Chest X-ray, AP view. Patient: 43 years old, sex M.
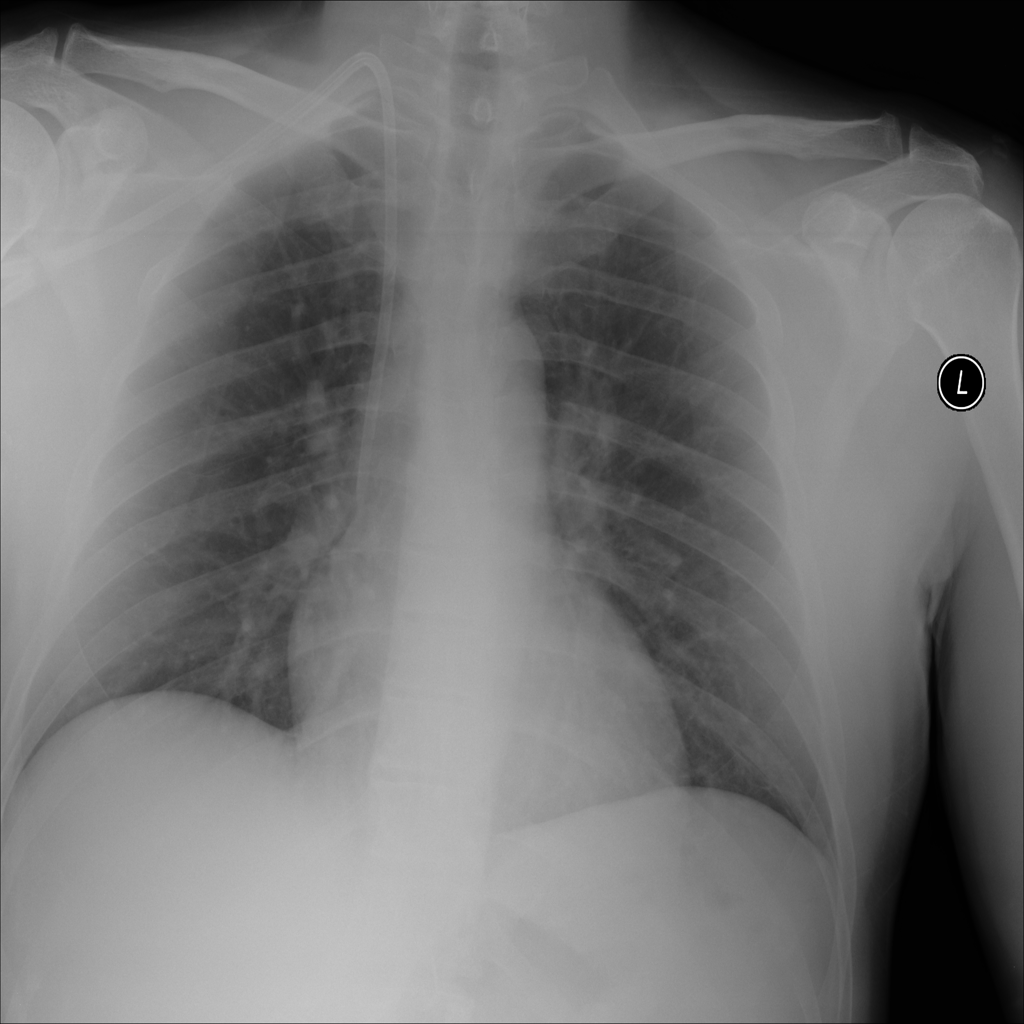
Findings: No Finding